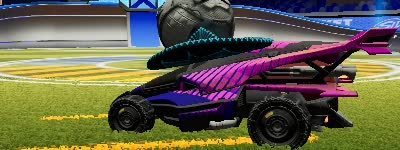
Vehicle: aftershock